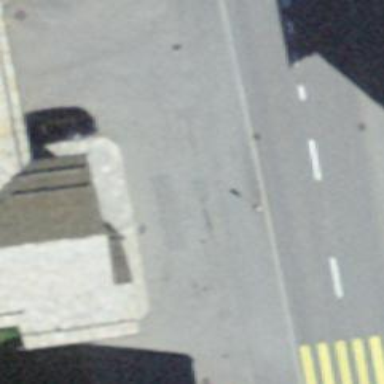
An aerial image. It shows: Bus stop with platform for public transport.